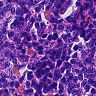
Metastatic tissue present: no